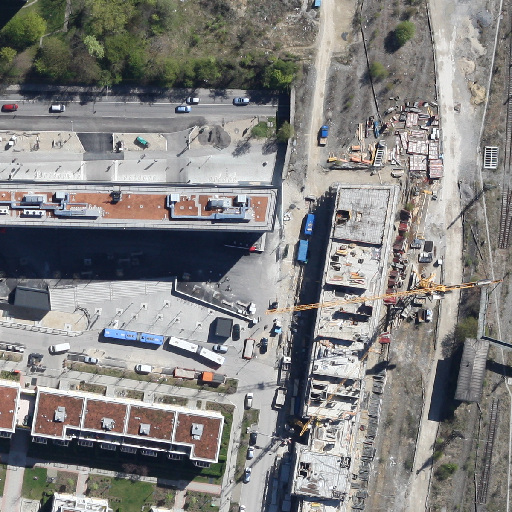
Referring expression: building along the road